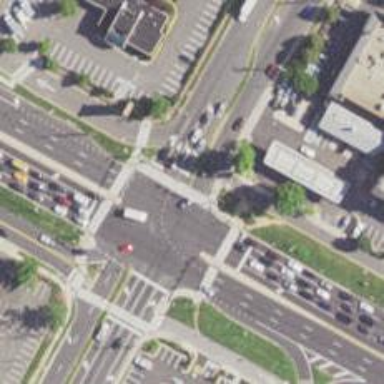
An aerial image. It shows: Marked asphalt footway with designated crossing for both pedestrians and cyclists.